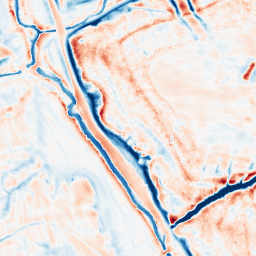
Category: edge_preserving
Decomposition family: bilateral
Decomposition parameters: d: 21
sigma_color: 100
sigma_space: 25
Upsampling method: bicubic
Upsampling parameters: scale: 4
Upsampling scale: 4